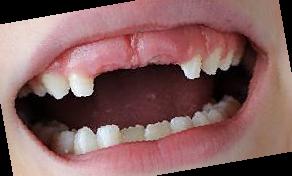
Condition: hypodontia